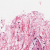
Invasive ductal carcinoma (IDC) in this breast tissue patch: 0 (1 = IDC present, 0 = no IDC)